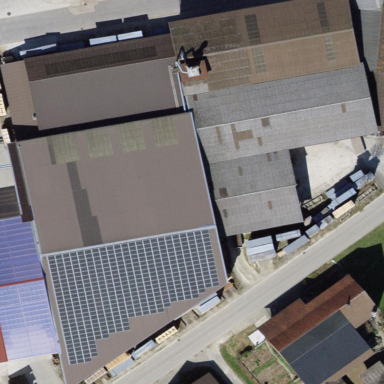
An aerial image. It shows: Industrial building.